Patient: sex F, age 61
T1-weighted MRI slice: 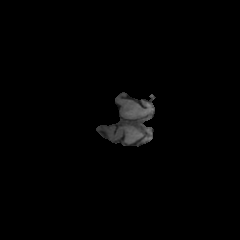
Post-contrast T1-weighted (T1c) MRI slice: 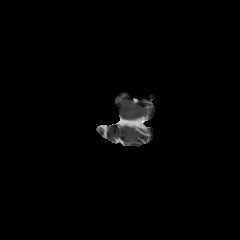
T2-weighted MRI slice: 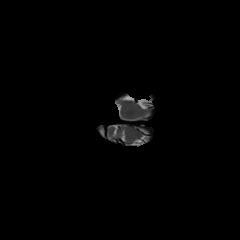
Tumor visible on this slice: no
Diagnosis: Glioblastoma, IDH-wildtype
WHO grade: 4